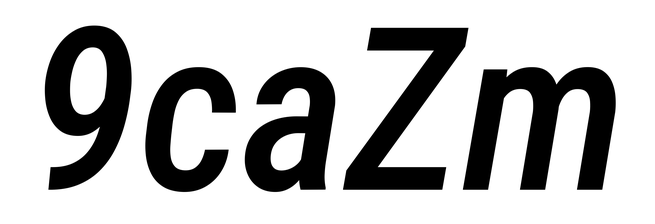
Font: Roboto-Italic_Condensed_Medium_Italic